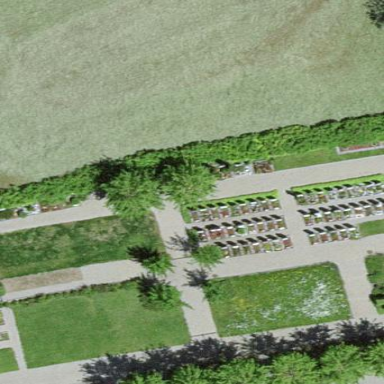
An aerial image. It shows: Cemetery.